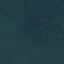
Land use / land cover: Forest